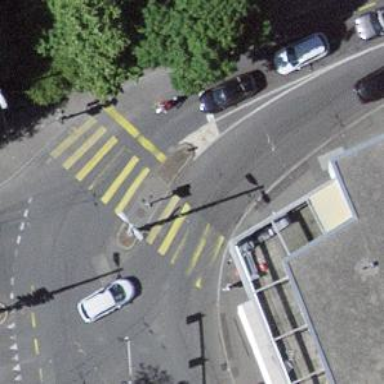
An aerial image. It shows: Road crossing with traffic signals and pedestrian island.